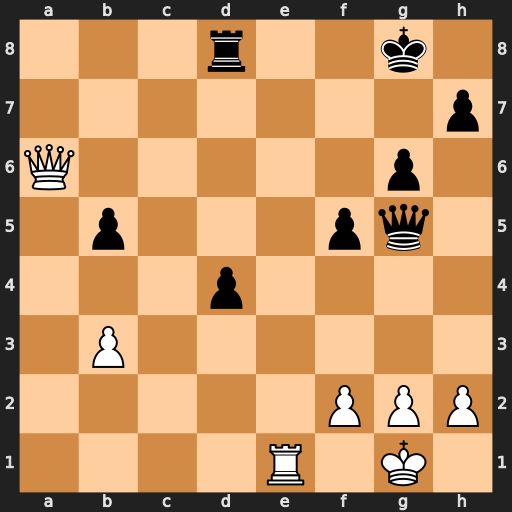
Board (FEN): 3r2k1/7p/Q5p1/1p3pq1/3p4/1P6/5PPP/4R1K1
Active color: w
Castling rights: -
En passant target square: -
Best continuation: f4 Qxf4 Qe6+ Kg7 Qe7+ Kh6 Qxd8